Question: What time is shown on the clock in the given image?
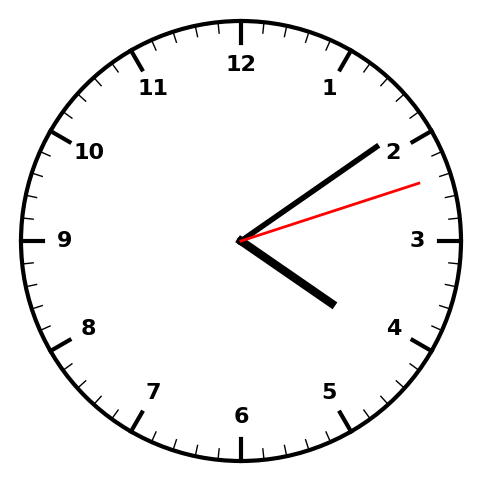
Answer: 04:09:12